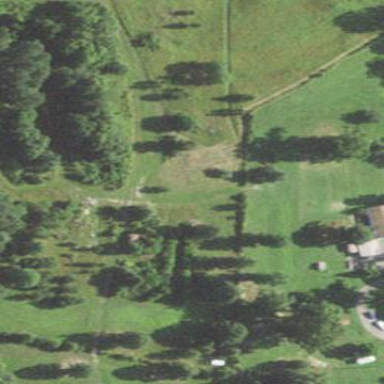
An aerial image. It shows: Farmyard area.